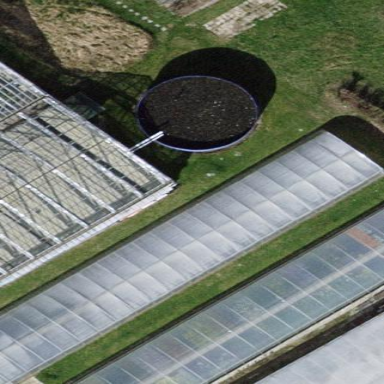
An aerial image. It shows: Greenhouse.